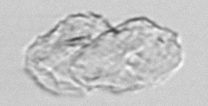
Label: detritus_transparent